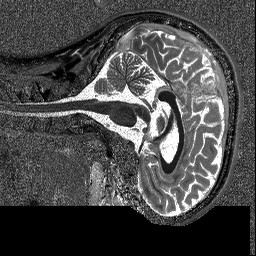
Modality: T1map
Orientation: sagittal
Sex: male